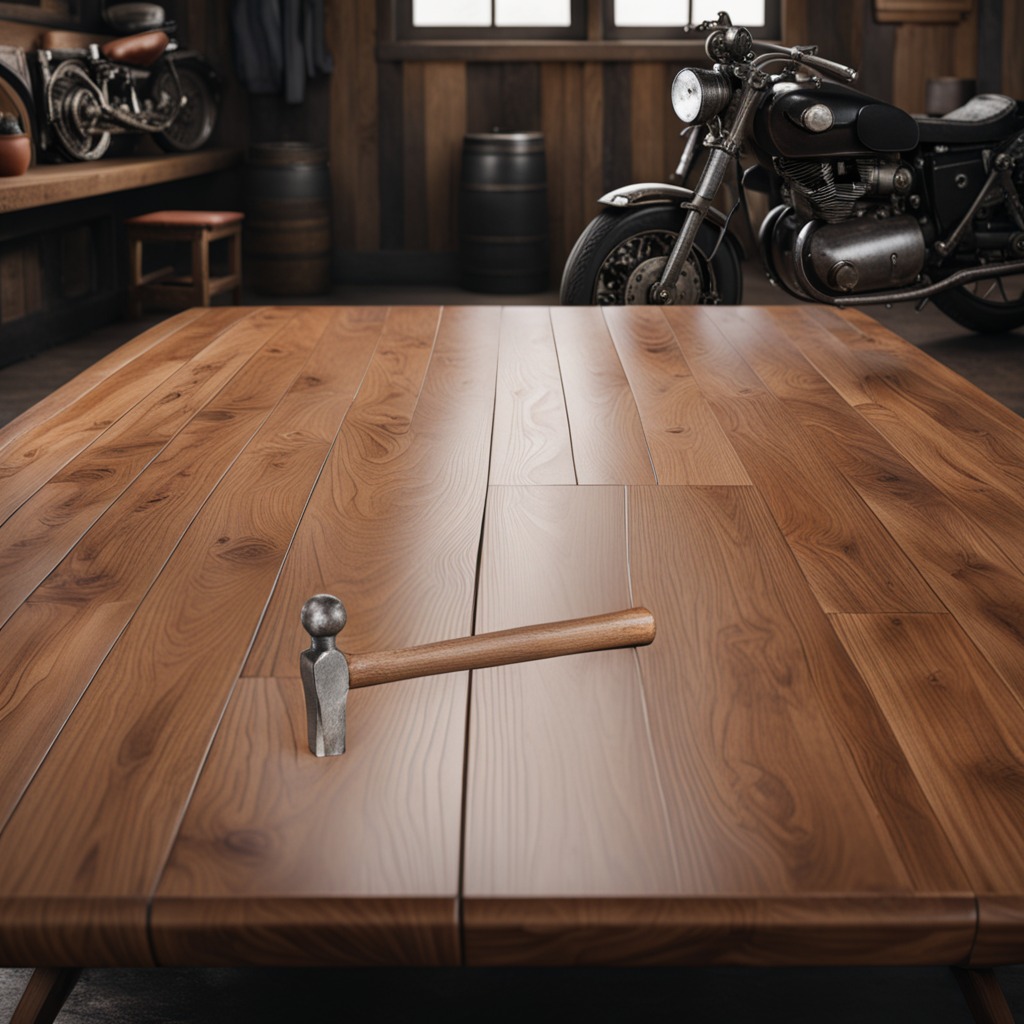
A hammer is lying on an oil-spilled wooden table in a vintage motorcycle garage.